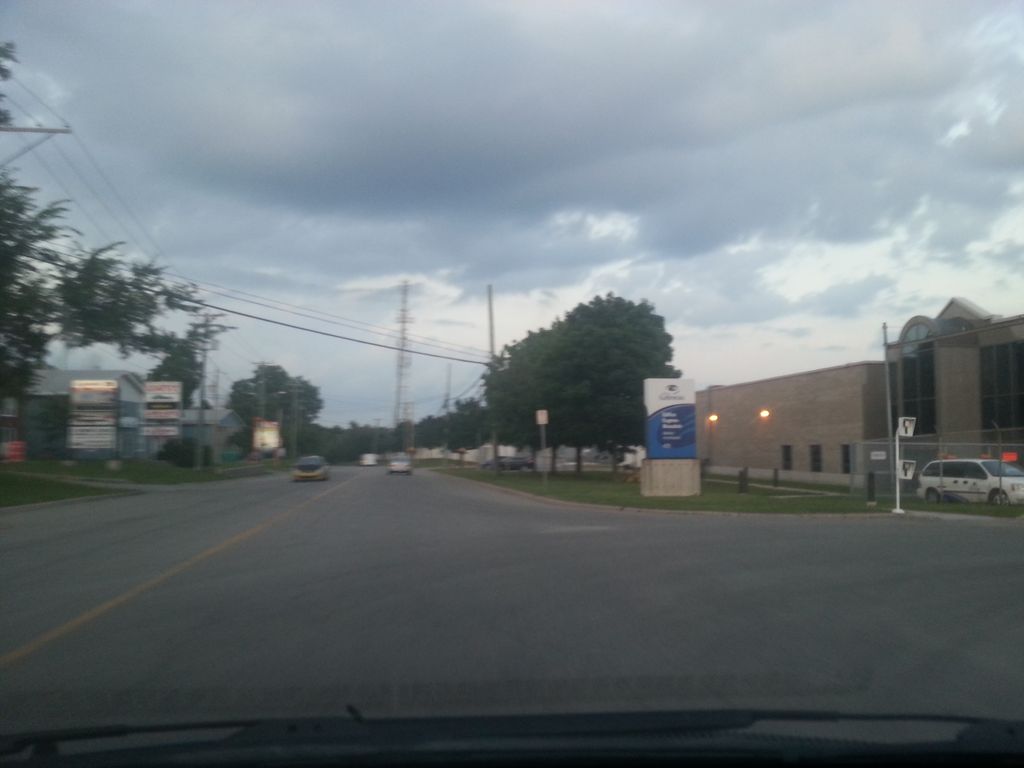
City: ottawa-gatineau